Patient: sex F, age 69
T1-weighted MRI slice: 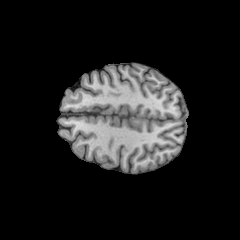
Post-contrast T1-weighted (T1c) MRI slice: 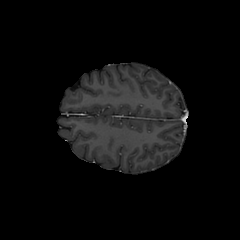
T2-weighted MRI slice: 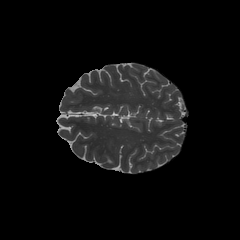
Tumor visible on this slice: no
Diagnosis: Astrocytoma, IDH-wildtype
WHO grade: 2